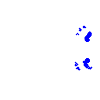
Particle: electron